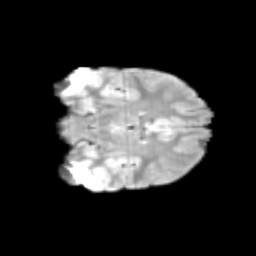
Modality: T2w
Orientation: coronal
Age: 10
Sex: female
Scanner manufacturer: siemens
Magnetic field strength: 3 T
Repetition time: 3.8 s
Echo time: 0.07 s